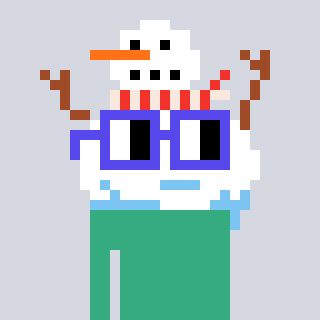
a pixel art character with square blue glasses, a snowman-shaped head and a teal-colored body on a cool background